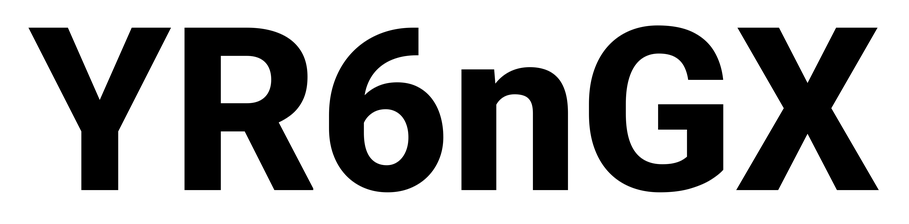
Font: Roboto_ExtraBold